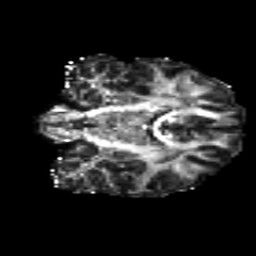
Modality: FA
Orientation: coronal
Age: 19
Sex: male
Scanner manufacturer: siemens
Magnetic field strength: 3 T
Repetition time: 8.8 s
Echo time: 0.085 s